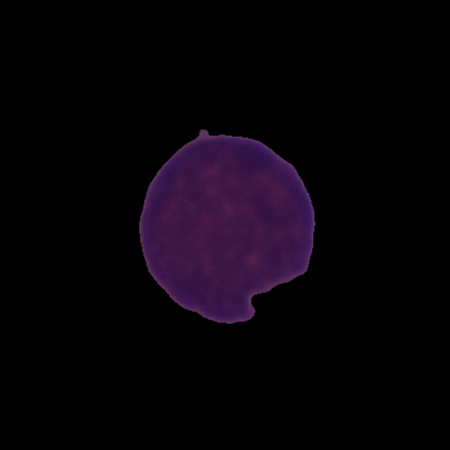
Label: cancer